Question: Is it possible to use the Google Maps API base map data as an overlay positioned a custom map layer?
I would like to create a map that uses Google's base water and land/terrain as the bottom layer, and then position a custom data layer above that (red polygonal regions representing my data), and then finally position Google Map's street/boundary/city labels on top of everything.

Is this possible? I tried pushing a Google Maps layer (with only streets/boundaries/cities turned on) onto the overlayMapTypes array, but it seems to force all of the Google Maps layers on top of everything, and my custom layer data (the second layer) is no longer visible.
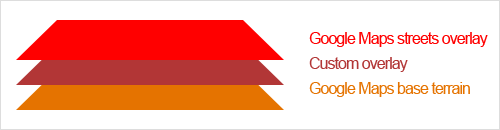
Answer: Here is an example with a custom tile layer as the middle layer:
'''
<script type="text/javascript">
function initMap() {
// Map with everything off but boundaries
var myOptions = {
zoom: 2,
center: new google.maps.LatLng(0, 0),
styles: [
{
featureType: 'poi',
stylers: [
{ visibility: 'off' }
]
},
{
featureType: 'road',
stylers: [
{ visibility: 'off' }
]
},
{
featureType: 'transit',
stylers: [
{ visibility: 'off' }
]
},
{
featureType: 'landscape',
stylers: [
{ visibility: 'off' }
]
},
{
elementType: 'labels',
stylers: [
{ visibility: 'off' }
]
}
]
};
var map = new google.maps.Map(document.getElementById("map"), myOptions);
// Middle layer
var tileLayer = new google.maps.ImageMapType({
getTileUrl: "tiles URL here",
tileSize: new google.maps.Size(256, 256),
isPng: true
});
map.overlayMapTypes.push(tileLayer);
// Top layer with everything off but roads
var roadsLayer = [
{
featureType: 'all',
stylers: [
{ visibility: 'off' }
]
},
{
featureType: 'road',
stylers: [
{ visibility: 'on' }
]
}
];
var roadsType = new google.maps.StyledMapType(roadsLayer, { name: 'roads' });
map.overlayMapTypes.push(roadsType);
}
'''